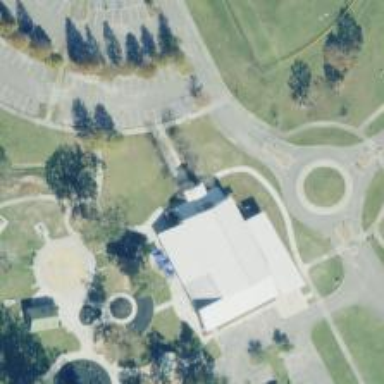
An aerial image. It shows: Community centre building.